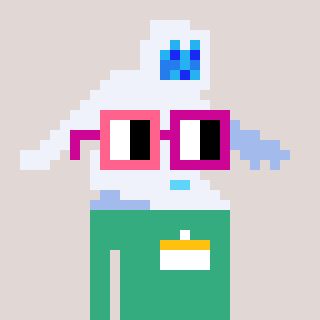
a pixel art character with square pink and red glasses, a yeti-shaped head and a teal-colored body on a warm background